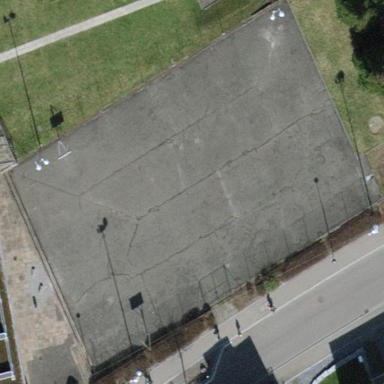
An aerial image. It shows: Multi-sport pitch with asphalt surface.